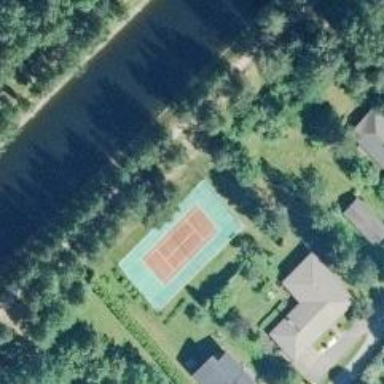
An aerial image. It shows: Tennis court with tartan surface.